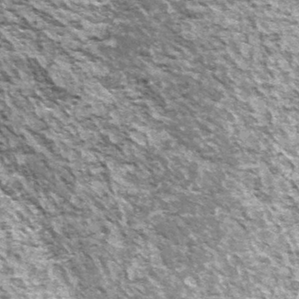
Label: frost